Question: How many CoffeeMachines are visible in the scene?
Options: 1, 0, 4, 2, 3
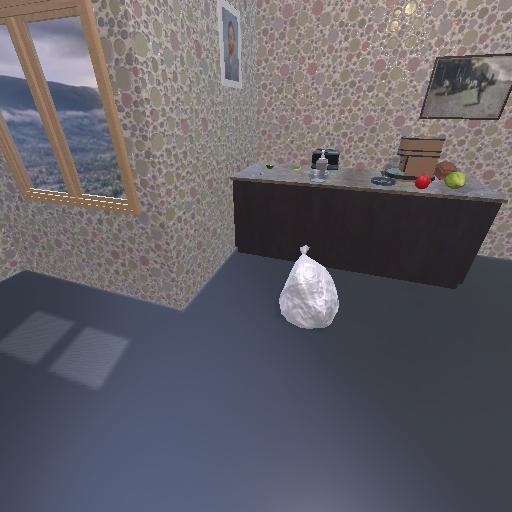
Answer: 1